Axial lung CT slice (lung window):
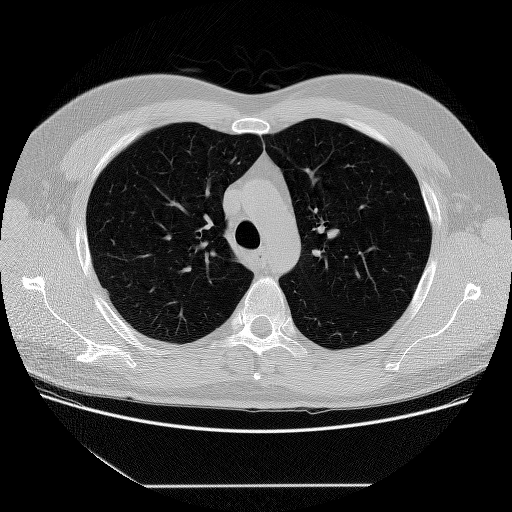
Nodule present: no